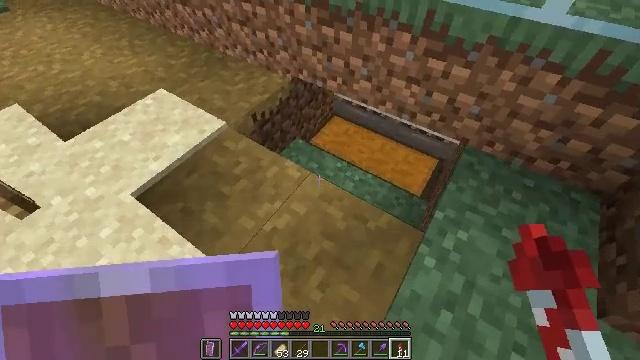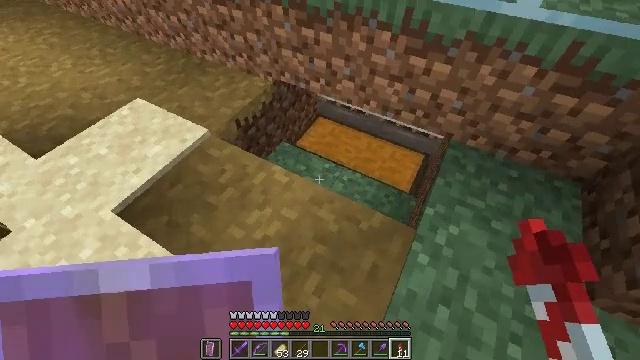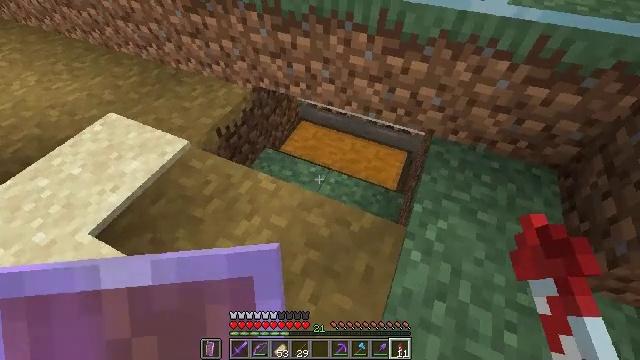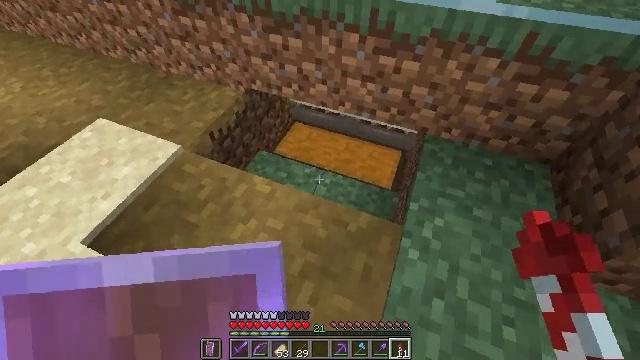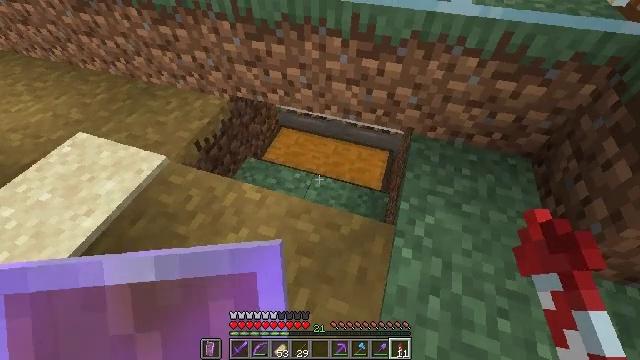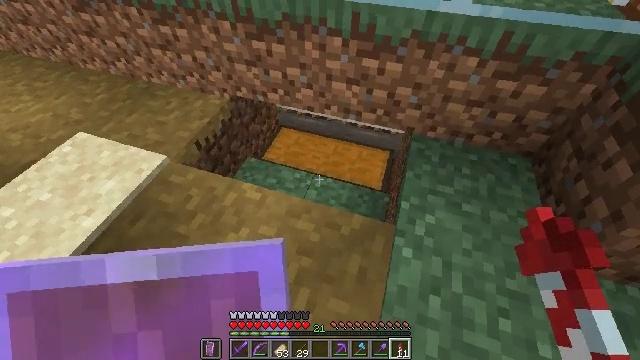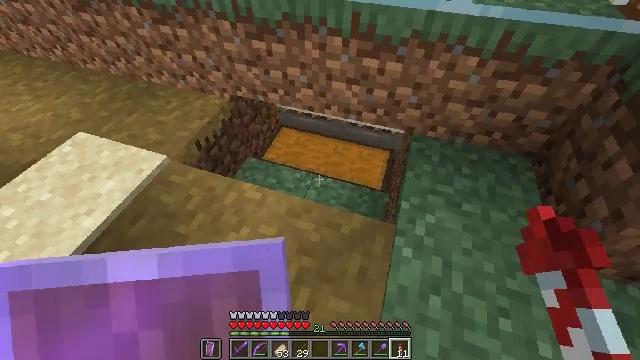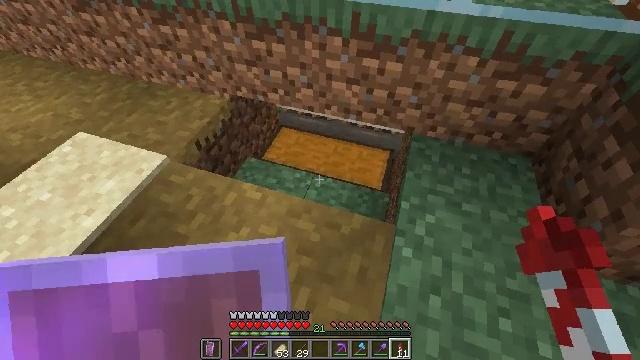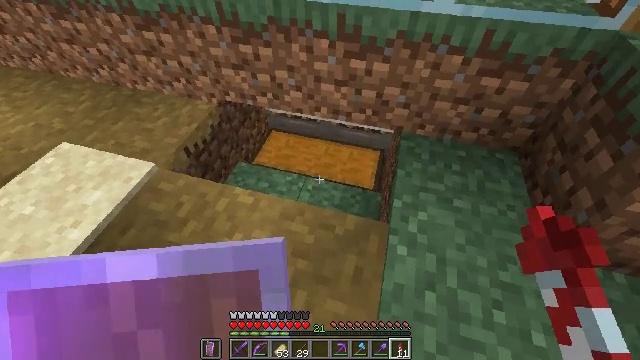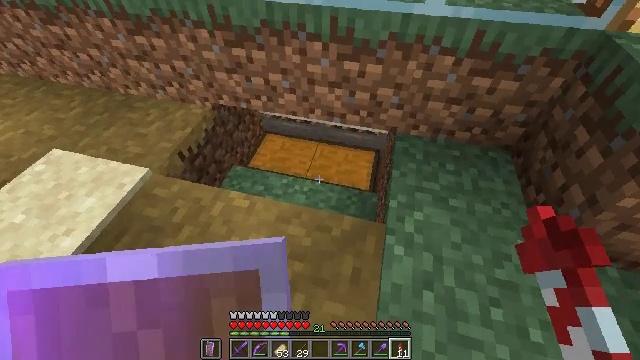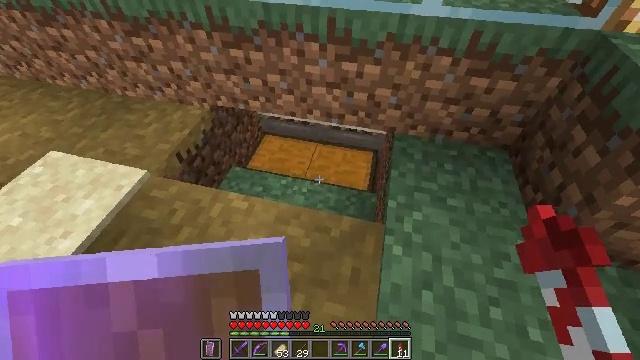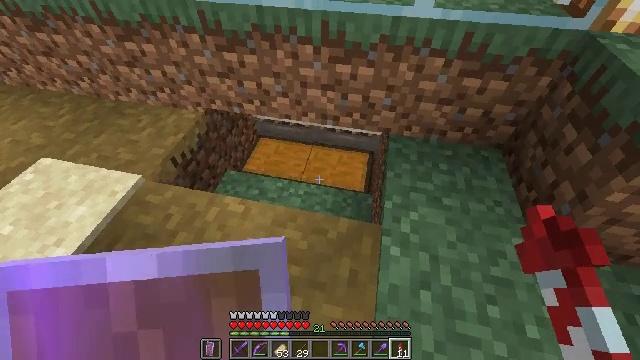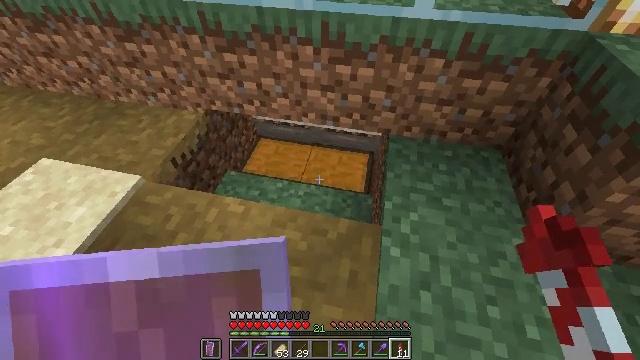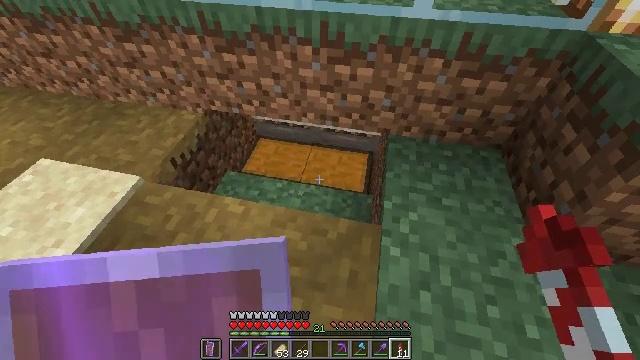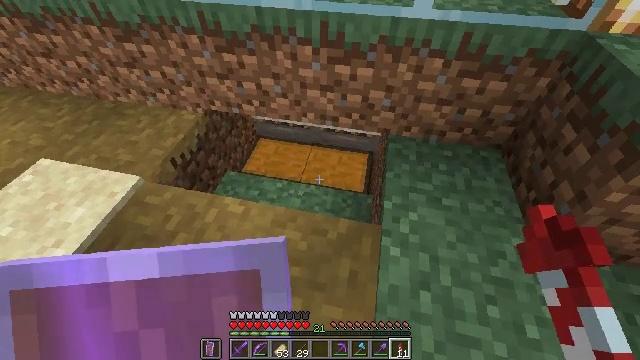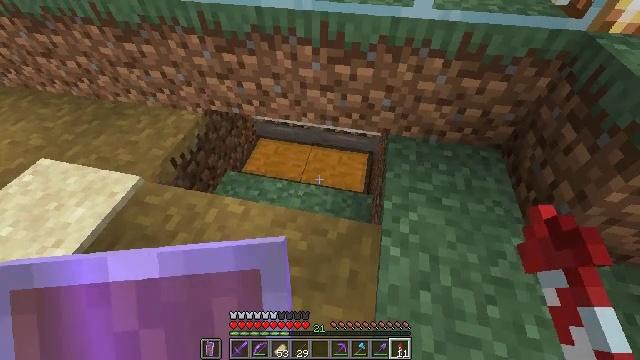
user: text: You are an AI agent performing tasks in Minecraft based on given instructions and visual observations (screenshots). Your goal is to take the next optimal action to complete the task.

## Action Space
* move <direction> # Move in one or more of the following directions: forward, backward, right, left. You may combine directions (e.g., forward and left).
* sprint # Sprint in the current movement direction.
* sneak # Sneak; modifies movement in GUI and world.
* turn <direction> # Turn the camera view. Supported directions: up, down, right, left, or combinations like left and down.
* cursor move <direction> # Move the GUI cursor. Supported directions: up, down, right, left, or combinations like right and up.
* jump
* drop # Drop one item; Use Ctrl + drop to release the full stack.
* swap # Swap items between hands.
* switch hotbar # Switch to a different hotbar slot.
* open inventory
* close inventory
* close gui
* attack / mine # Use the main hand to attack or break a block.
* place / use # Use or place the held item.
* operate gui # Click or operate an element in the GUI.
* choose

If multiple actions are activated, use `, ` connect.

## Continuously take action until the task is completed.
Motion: motion action
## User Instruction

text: Drop wheat seeds.
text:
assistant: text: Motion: turn right
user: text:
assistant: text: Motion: turn right
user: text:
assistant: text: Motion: turn right
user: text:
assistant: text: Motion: turn right
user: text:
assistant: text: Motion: no_op
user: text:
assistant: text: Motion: no_op
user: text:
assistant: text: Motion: no_op
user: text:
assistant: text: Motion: turn right
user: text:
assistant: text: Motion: turn right
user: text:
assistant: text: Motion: no_op
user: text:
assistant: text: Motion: turn right
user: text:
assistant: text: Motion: no_op
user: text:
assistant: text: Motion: no_op
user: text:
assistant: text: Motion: no_op
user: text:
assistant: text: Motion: use / place
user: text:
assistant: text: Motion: use / place
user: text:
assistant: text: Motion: use / place
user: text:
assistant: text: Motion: use / place
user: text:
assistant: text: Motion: no_op
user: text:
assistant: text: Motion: no_op
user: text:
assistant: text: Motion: no_op
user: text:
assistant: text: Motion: no_op
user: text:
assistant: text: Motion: no_op
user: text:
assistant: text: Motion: no_op
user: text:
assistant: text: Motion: no_op
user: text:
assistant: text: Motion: no_op
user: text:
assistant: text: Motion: no_op
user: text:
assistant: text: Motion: no_op
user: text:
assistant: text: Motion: no_op
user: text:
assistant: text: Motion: no_op